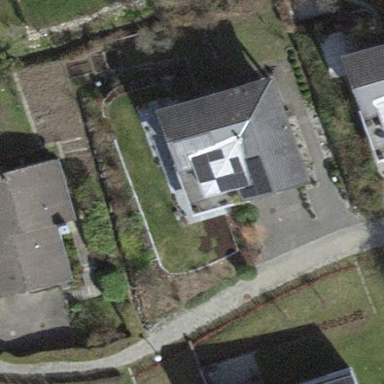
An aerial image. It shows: Detached building.